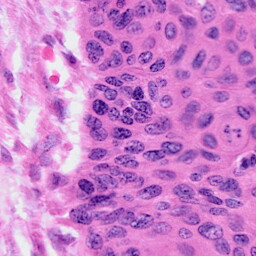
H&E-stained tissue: Cervix